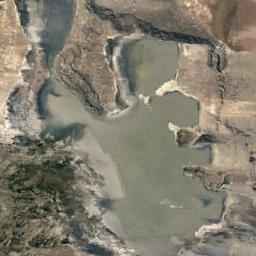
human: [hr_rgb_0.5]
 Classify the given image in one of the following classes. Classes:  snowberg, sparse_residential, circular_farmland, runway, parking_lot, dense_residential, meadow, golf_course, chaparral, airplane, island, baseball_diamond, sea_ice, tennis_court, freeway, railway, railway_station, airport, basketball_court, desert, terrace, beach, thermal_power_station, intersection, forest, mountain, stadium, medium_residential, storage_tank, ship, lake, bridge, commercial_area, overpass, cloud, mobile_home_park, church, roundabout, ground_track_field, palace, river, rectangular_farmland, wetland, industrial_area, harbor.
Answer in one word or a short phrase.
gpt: lake